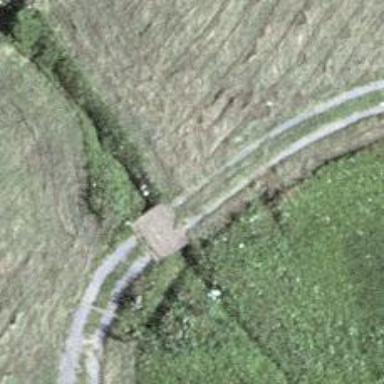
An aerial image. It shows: Gravel track road.